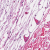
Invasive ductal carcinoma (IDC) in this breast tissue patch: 0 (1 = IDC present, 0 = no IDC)